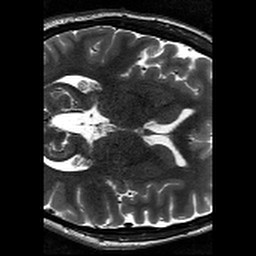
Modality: T2w
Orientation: axial
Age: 21
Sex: female
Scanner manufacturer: siemens
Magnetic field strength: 3 T
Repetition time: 11.39 s
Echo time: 0.09 s